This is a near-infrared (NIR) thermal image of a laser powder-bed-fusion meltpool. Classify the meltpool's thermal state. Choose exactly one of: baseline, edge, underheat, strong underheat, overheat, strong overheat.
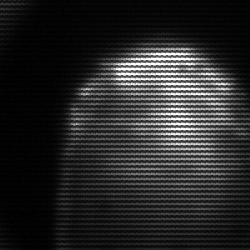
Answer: edge